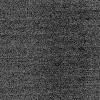
Atmospheric dust classification: dusty